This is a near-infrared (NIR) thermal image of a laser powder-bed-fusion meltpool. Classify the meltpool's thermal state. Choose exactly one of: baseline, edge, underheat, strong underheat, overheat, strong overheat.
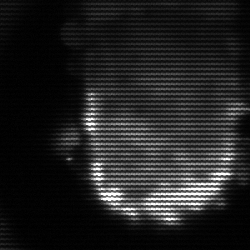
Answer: baseline